Question: I am trying to abstract away the MEF composition of parts into a class library class but I am having problems in .Net4.5 RC as the ComposeParts Extension method is not available in the class library CompositionContainer
Am I doing something wrong or perhaps missing a reference?
'''
<Import(GetType(IGenericModelFactory))>
Public Property ModelFactory As IGenericModelFactory
Private _mefContainer As CompositionContainer
Private _catelog As DirectoryCatalog
Public Sub New()
_catelog = New DirectoryCatalog(".")
_mefContainer = New CompositionContainer(_catelog)
_mefContainer.ComposeParts(Me)
End Sub
'''
'''
Imports System.ComponentModel.Composition.Hosting
Namespace Core.Composition
Public Class CompositionBuilder
Implements IComposeObjects
Public Function CreateContainer() As CompositionContainer Implements IComposeObjects.CreateContainer
Return Activator.CreateInstance(Of CompositionContainer)()
End Function
Public Sub ComposeFromDirectory(directory As String, compositionRoot As Object) Implements IComposeObjects.ComposeFromDirectory
Dim catelog As DirectoryCatalog = Activator.CreateInstance(GetType(DirectoryCatalog), directory)
Dim mefContainer As CompositionContainer = Activator.CreateInstance(GetType(CompositionContainer), catelog)
mefContainer.Composeparts(compositionRoot)
End Sub
End Class
End Namespace
'''

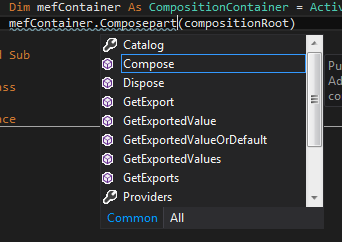
Answer: Looks like you have to include the 'System.ComponentModel.Composition' namespace
'''
Imports System.ComponentModel.Composition.Hosting
Imports System.ComponentModel.Composition
Namespace Core.Composition
Public Class CompositionBuilder
Implements IComposeObjects
Public Function CreateContainer() As CompositionContainer Implements IComposeObjects.CreateContainer
Return Activator.CreateInstance(Of CompositionContainer)()
End Function
Public Sub ComposeFromDirectory(directory As String, compositionRoot As Object) Implements IComposeObjects.ComposeFromDirectory
Dim catelog As DirectoryCatalog = Activator.CreateInstance(GetType(DirectoryCatalog), directory)
Dim mefContainer As CompositionContainer = Activator.CreateInstance(GetType(CompositionContainer), catelog)
mefContainer.ComposeParts(compositionRoot)
End Sub
End Class
End Namespace
'''